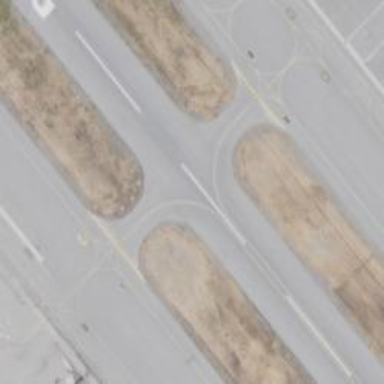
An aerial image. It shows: Asphalt taxiway at the airport.